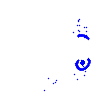
Particle: electron